Question: I have the following data object:

And with this i am using the following Loop with no problem
'''
Templates.Links = [
"<ul>",
"{{#each data}}",
"<li>",
"<div class='flex-item-button'>",
"<div class='info noicon'>",
"<span class='name'>{{{URL}}}</span>",
"<span class='meta'>{{URL}}</span>",
"</div>",
"<div>",
"<span class='expand expand-item-details'><i class='fa fa-sort-down'></i></span>",
"</div>",
"<div class='additional-info'>",
"</div>",
"</div>",
"</li>",
"{{/each}}",
"</ul>",
].join("
");
'''
This is working with no problems and withing the Each data loop i can access my data properties. What i want to be able to do however is access the title / caml fields from within my loop. I have tried the following with no luck.
'''
{{./title}}
{{../title}}
'''
I ideally wanted to use a partial within my each loop and then from within that partial access the parent node but that didn't appear to work either.
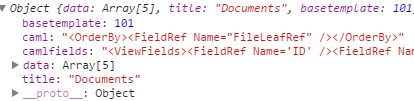
Answer: Here is the solution:
'''
{{#each data}}
....
{{#with ../this}}
{{> yourPartial}}
{{/with}}
....
{{/each}}
'''
And in your partial, simply:
'''
{{title}}
'''
You should implement your own helper, like:
'''
Handlebars.registerHelper("withCurrentItem", function(context, options){
var contextWithCurrentItem = context;
contextWithCurrentItem.currentItem = options.hash.currentItem;
return options.fn(contextWithCurrentItem);
});
'''
And use it like:
'''
{{#withCurrentItem ../this currentItem=this}}
{{> yourPartial}}
{{/withCurrentItem}}
'''